Field crop: maize
Growth stage: 2
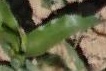
Species: maize